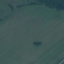
Land use / land cover class: Pasture